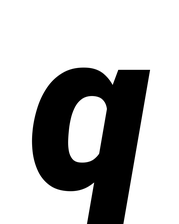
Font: Roboto-Italic_Black_Italic